Question: Recently, I'm learning the Q# language for machine learning. The sample of half-moons has been run correctly. Now I want to learn the detail of the code. But there is too little explanation to find. There are too many methods I can't understand and there are no introductions in detail. For example, it only explains the name, parameters for the method, but no further information.
I really can't understand it.
So is there an exits detailed document for machine learning for beginners? Thank u very much.
how to get the detained document
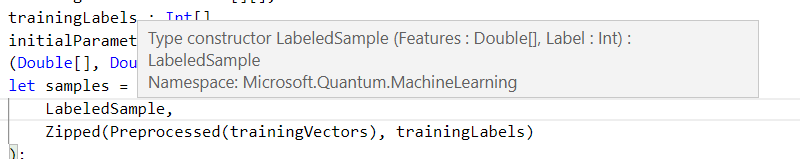
Answer: Q# machine learning library implements one specific approach, circuit-centric quantum classifiers. You can find the documentation for this approach at <URL>.